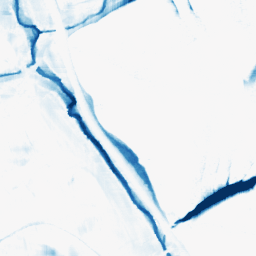
Category: morphological
Decomposition family: morphological_rect
Decomposition parameters: operation: closing
width: 20
height: 20
Upsampling method: quadratic
Upsampling parameters: scale: 2
Upsampling scale: 2